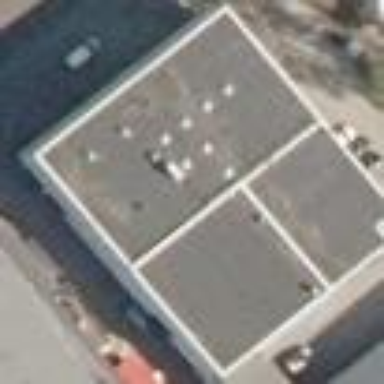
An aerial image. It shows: Industrial building.